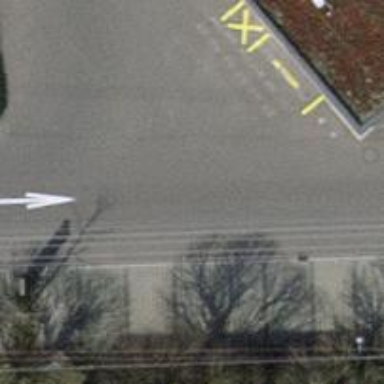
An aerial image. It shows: Asphalt parking aisle designated as service road.